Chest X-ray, AP view. Patient: 18 years old, sex F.
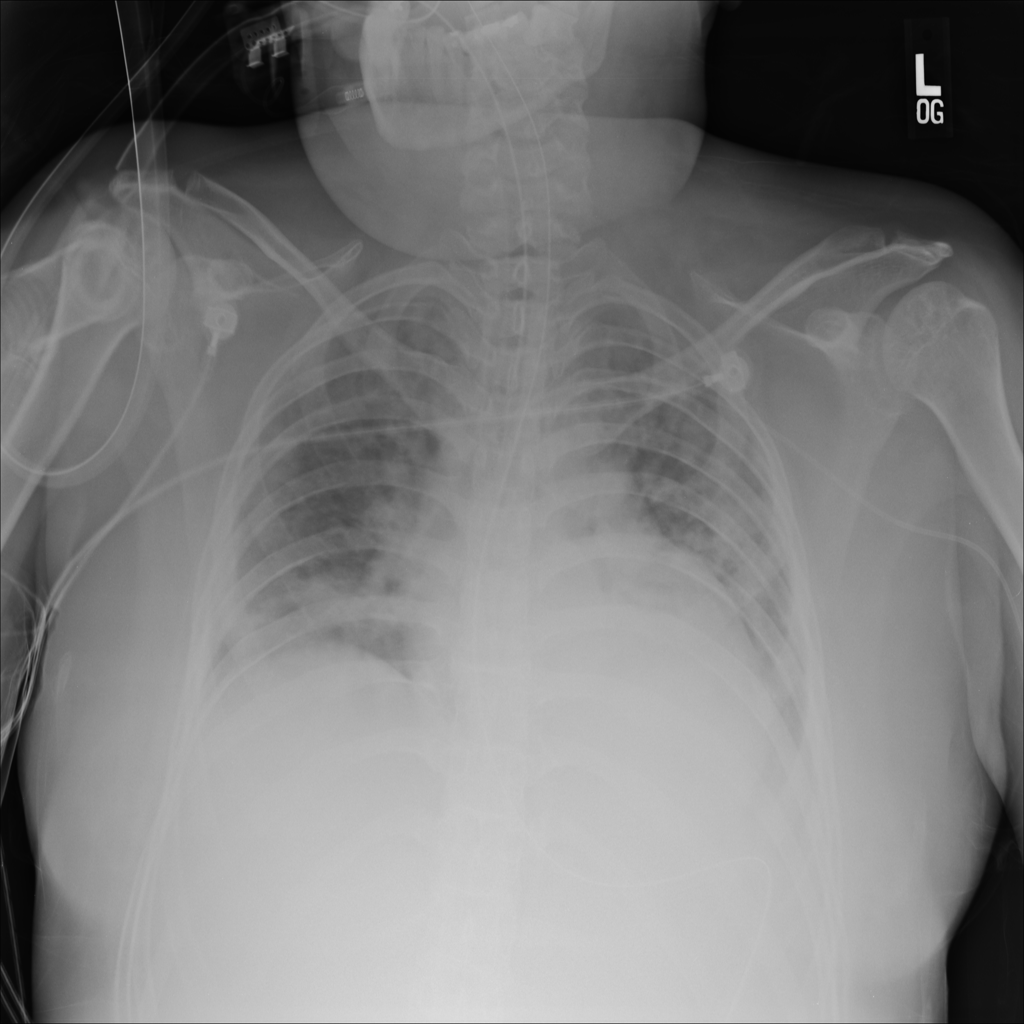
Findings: Infiltration